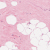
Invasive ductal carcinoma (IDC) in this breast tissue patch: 0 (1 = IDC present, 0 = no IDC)